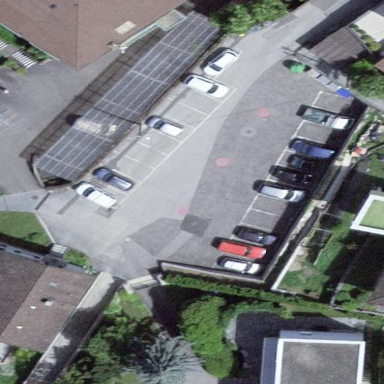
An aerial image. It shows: Parking area with surface.